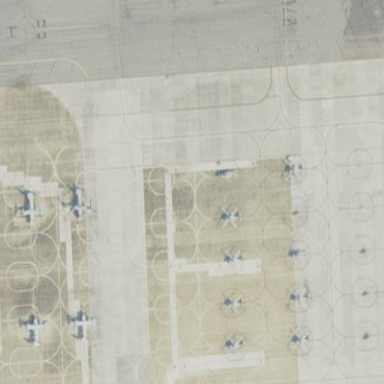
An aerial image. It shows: Apron at the airport.